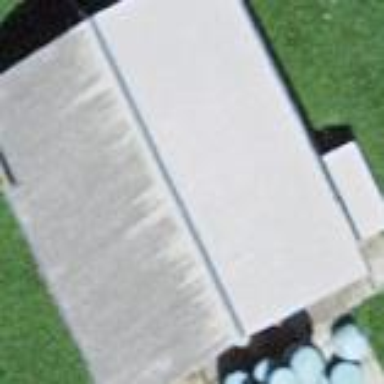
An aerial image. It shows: Rural barn.